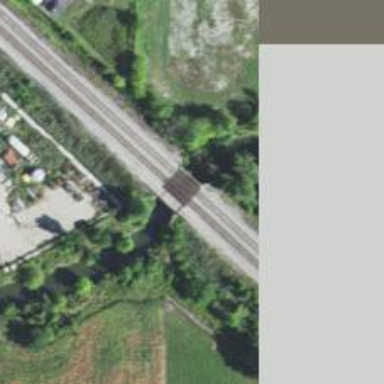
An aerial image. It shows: Railway bridge.